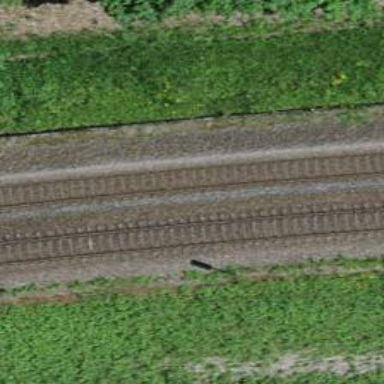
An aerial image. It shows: Railway tracks on embankment.